Question: Items count?
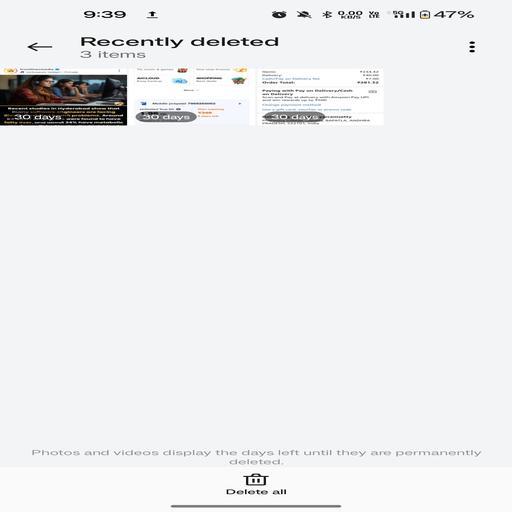
Answer: 3 items